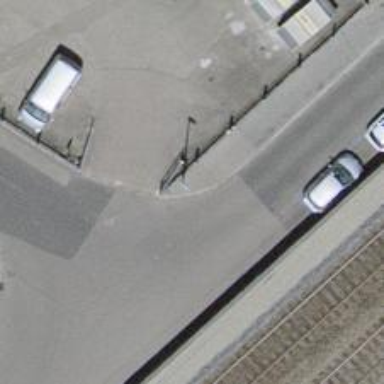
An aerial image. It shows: Kerb serving as barrier.